Aerial crown-view tile of a tropical tree (Barro Colorado Island, Panama), acquired 20250124:
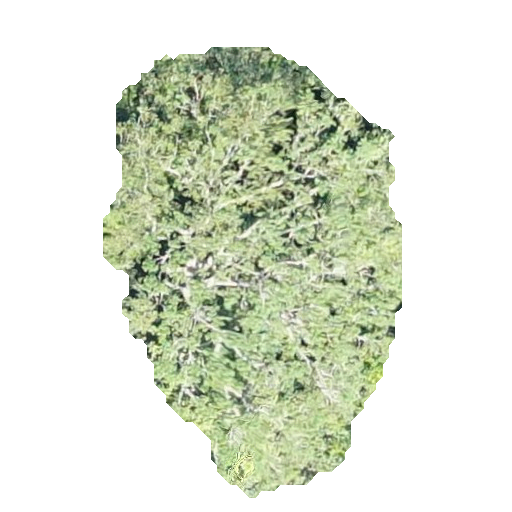
Species: Jacaranda copaia
GBIF accepted scientific name: Jacaranda copaia
Crown area: 147.236 m²